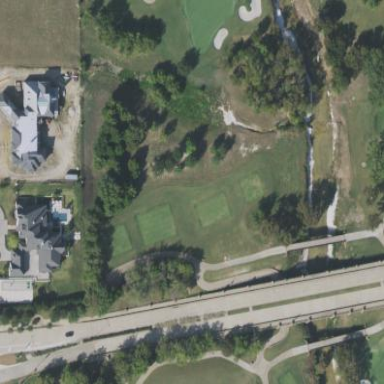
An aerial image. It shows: Area of rough grass used for golf.